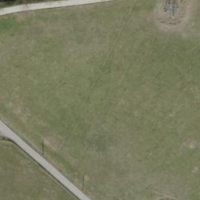
EUNIS habitat code: 52
Species observed at this site:
Alcedo atthis